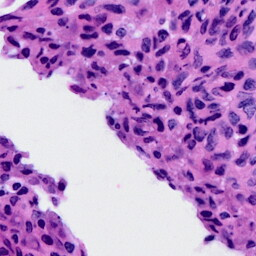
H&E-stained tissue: Cervix